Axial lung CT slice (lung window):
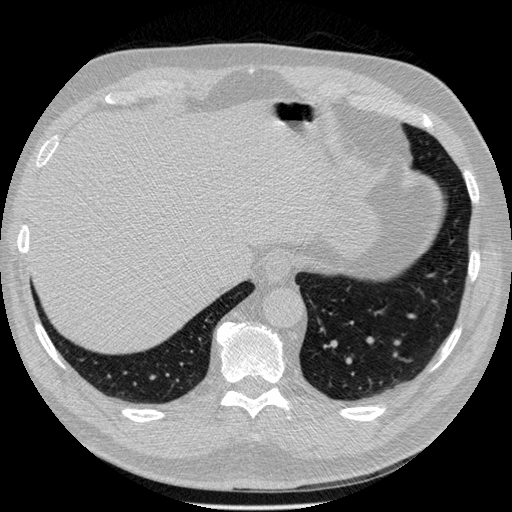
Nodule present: no